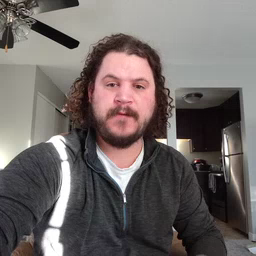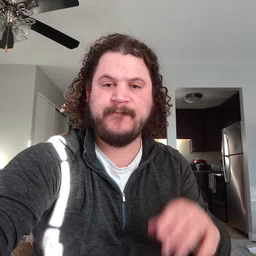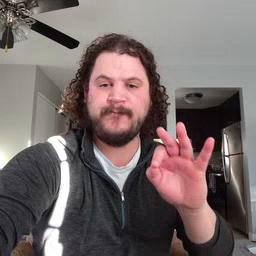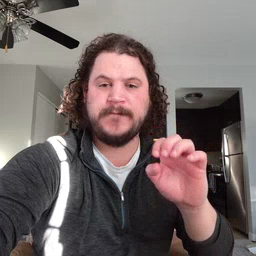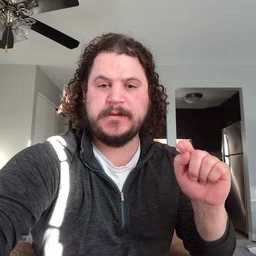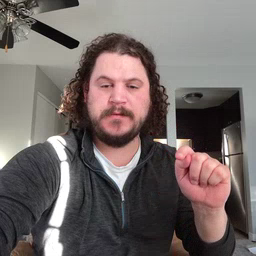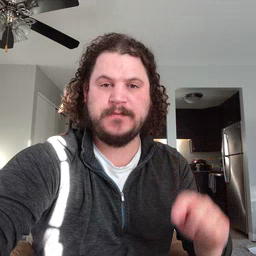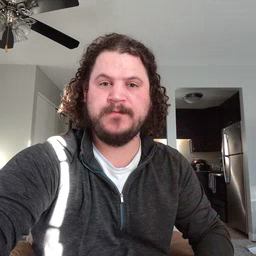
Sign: feet